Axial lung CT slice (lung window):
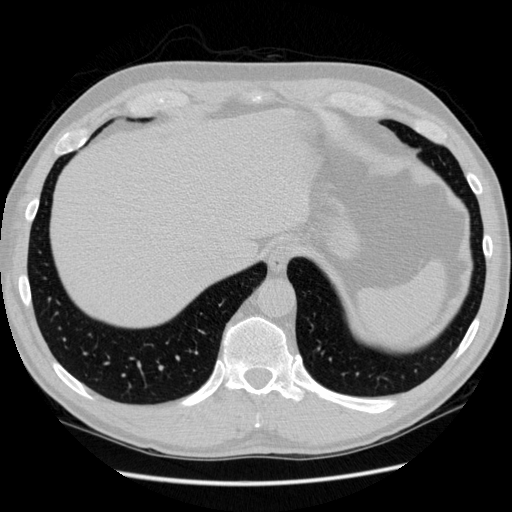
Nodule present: no